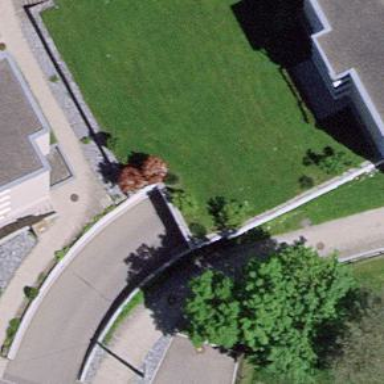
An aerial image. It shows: Parking area.